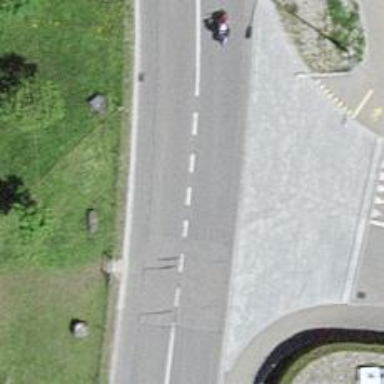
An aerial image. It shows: Tertiary road with sidewalk on the left and cycle lane on the left.